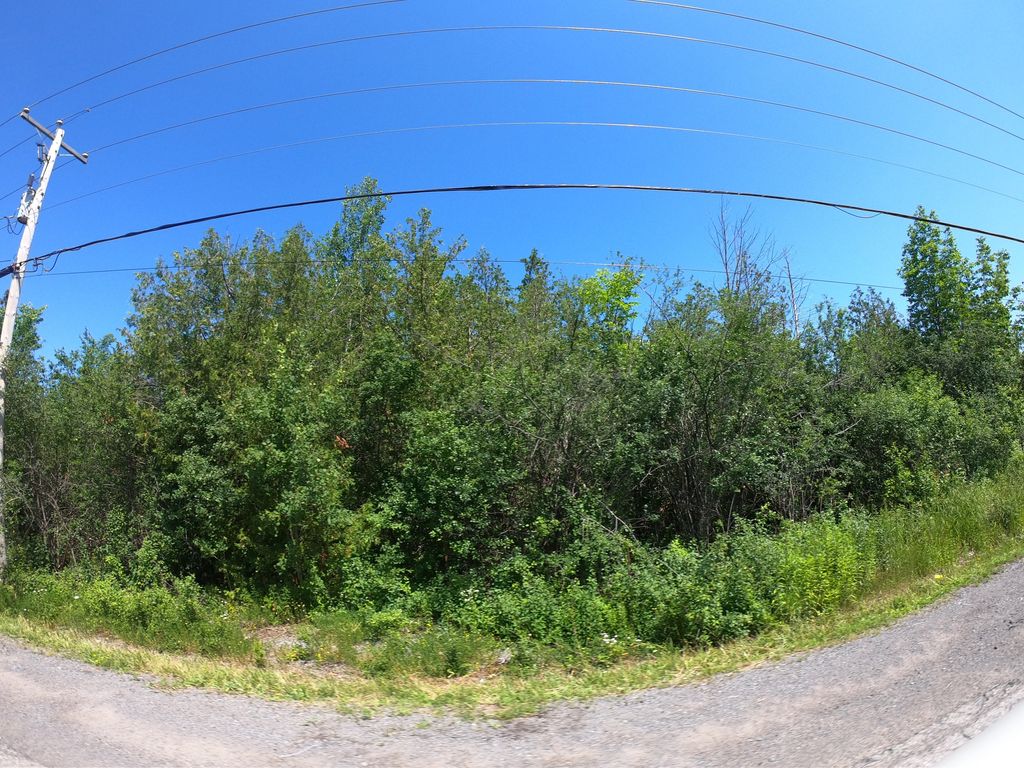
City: ottawa-gatineau